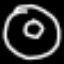
Label: donut